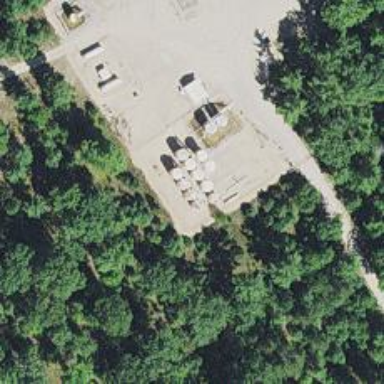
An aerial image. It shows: Storage tank that is man-made.